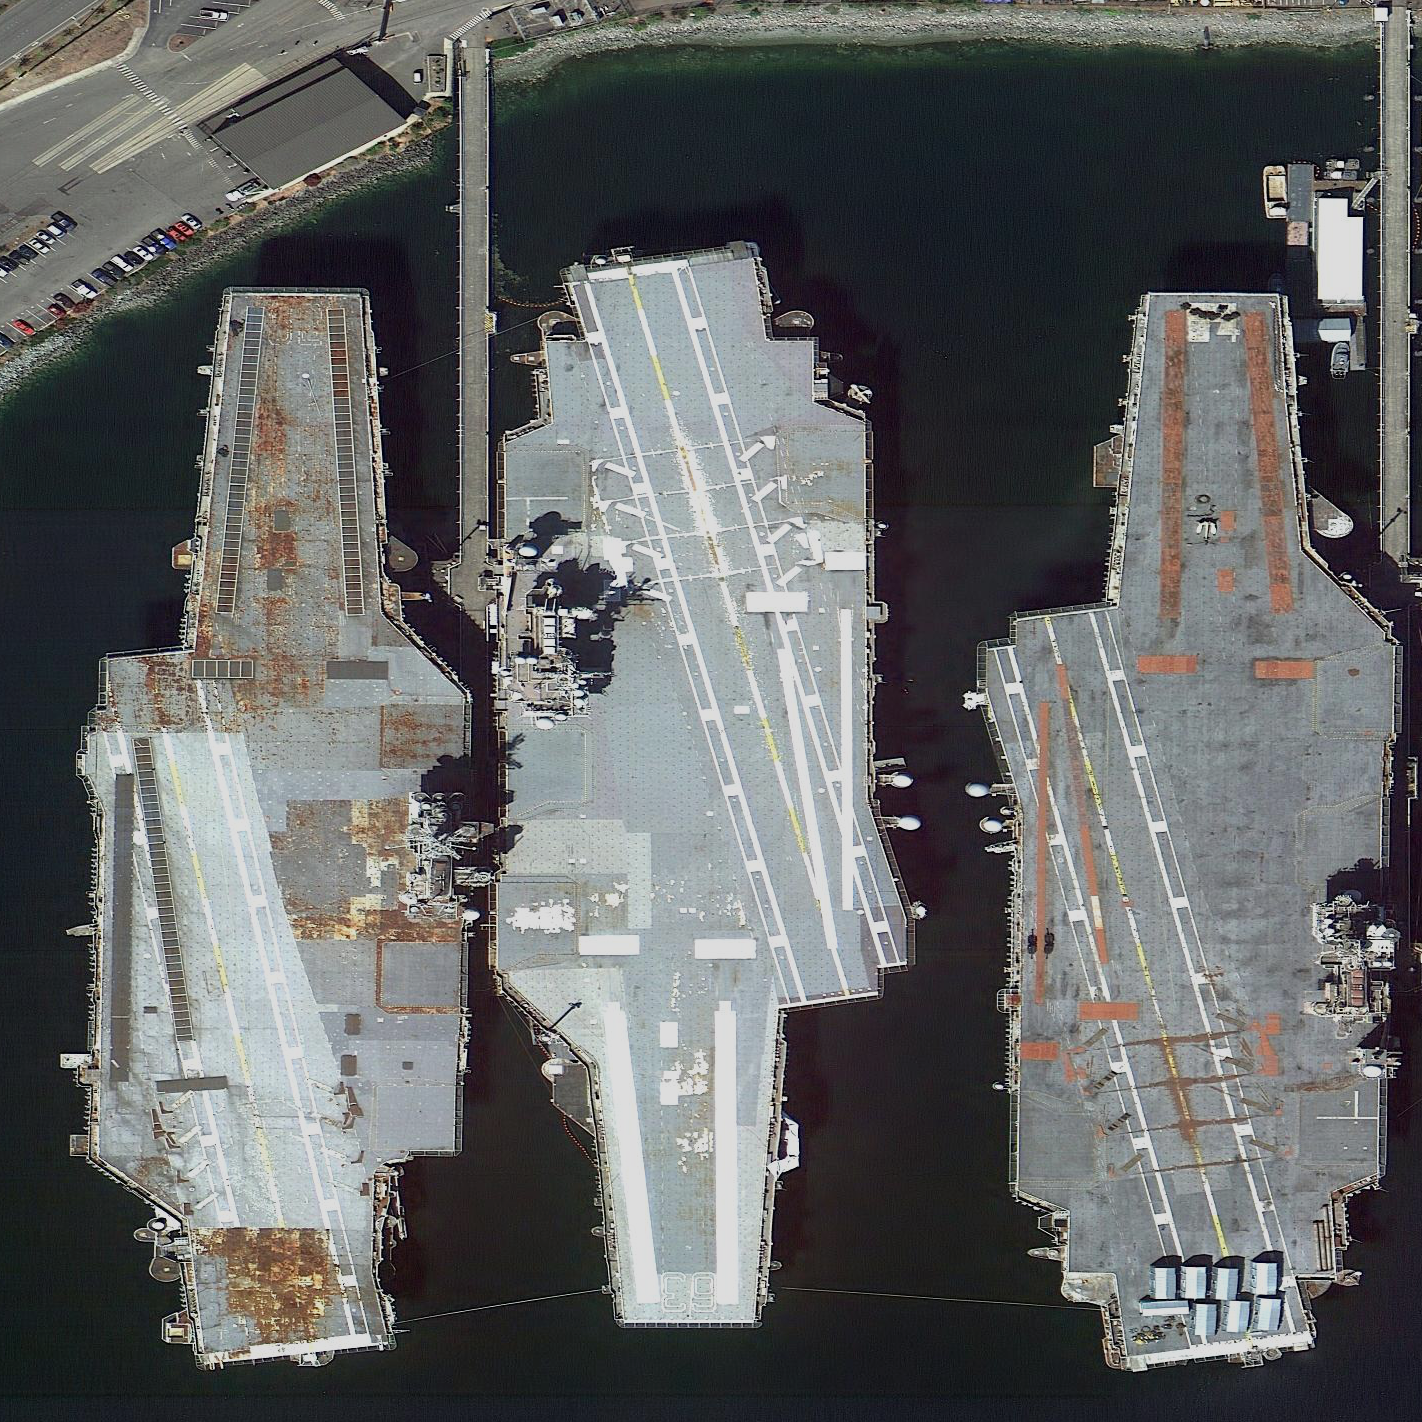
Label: aircraft_carrier